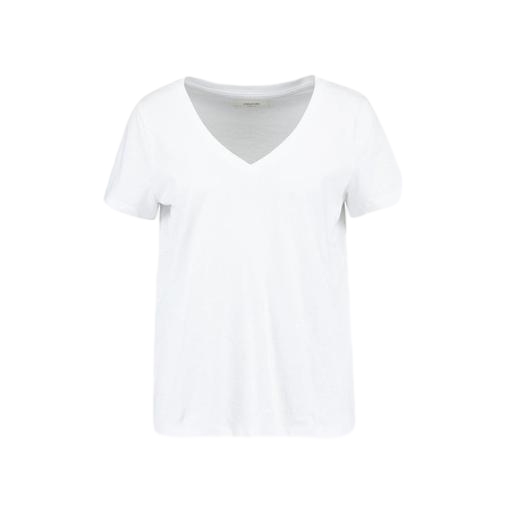
white v-neck t-shirt only macy, white petite t-shirt only macy, white pima t-shirt only macy, white background